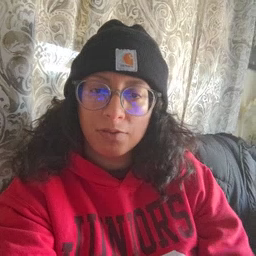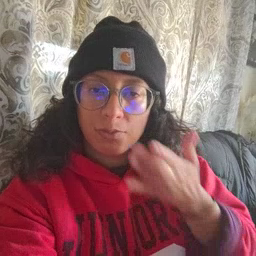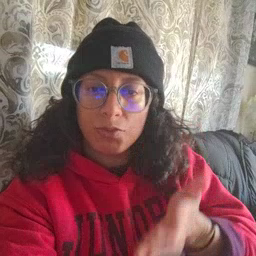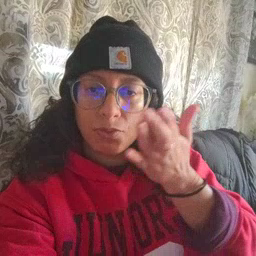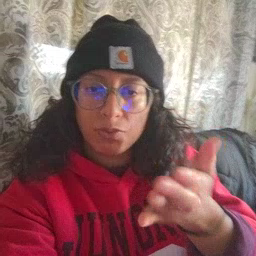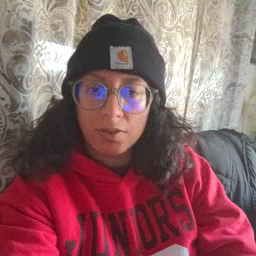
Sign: boat